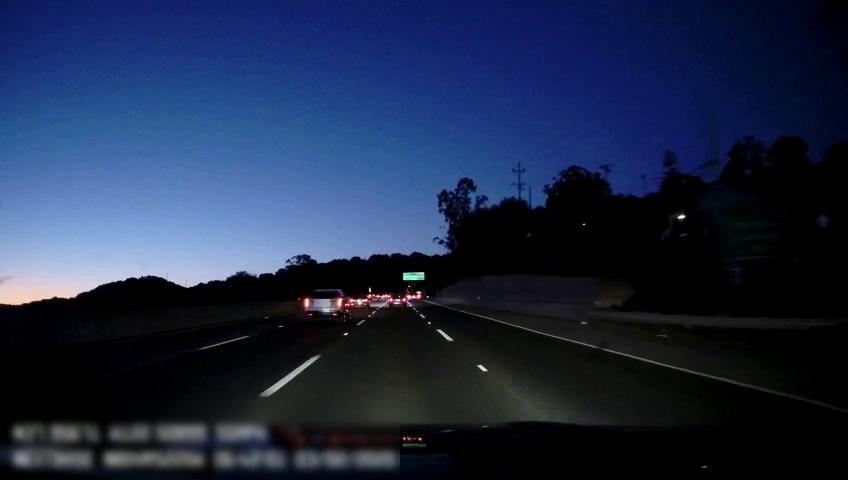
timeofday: Night
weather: Other
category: Drivable Space
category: Vehicles | Car
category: Vehicles | Car
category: Vehicles | SUV
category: Vehicles | Truck
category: Lanes | Current Lane
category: Lanes | Current Lane
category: Lanes | Alternate Lane
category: Lanes | Alternate Lane
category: Traffic | Signs
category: Traffic | Signs